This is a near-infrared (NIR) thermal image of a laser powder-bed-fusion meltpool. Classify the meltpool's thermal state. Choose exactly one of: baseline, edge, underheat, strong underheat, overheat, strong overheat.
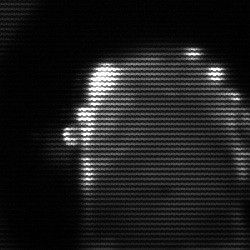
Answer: baseline